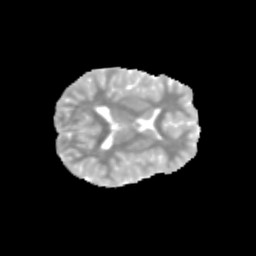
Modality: MD
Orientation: axial
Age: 13
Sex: female
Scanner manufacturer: siemens
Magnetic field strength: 3 T
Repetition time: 3.8 s
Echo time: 0.07 s